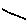
Label: line